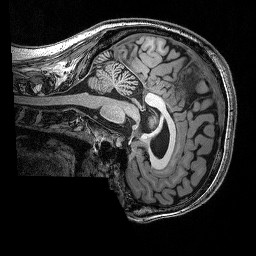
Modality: T1w
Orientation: sagittal
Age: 41
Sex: male
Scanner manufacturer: siemens
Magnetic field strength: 3 T
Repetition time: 2.53 s
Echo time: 0.0035 s